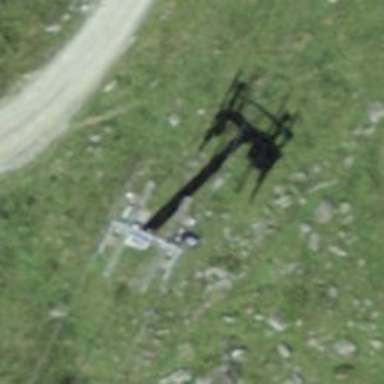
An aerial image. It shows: Pylon used for aerialway.